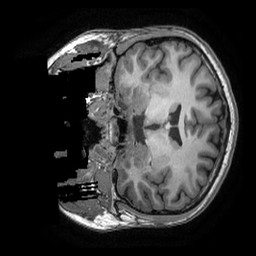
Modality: T1w
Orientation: coronal
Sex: male
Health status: healthy
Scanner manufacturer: ge